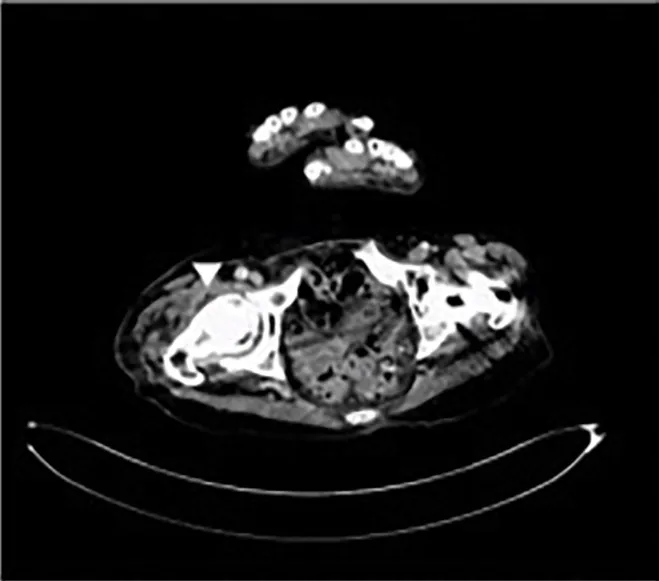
Contrast-enhanced computer tomography. The increased joint fluid of right hip (white arrowhead).
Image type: radiology (ct)